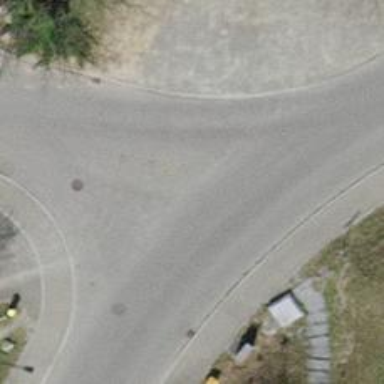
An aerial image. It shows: Residential road with asphalt surface. The right sidewalk also has asphalt surface.